Question: I'm trying to separate the words but there's whitespaces remaining in 'FirstName' and 'MiddleName'.
See screenshot:

Here's my code:
'''
Dim str As String = ListView1.Items(ListView1.SelectedIndices(0)).SubItems(2).Text
Dim splitStr As String() = str.Split(","c)
txtLastName.Text = splitStr(0).ToString()
txtFirstName.Text = splitStr(1).ToString()
txtMiddleInitial.Text = splitStr(2).ToString()
'''
Is my code missing something?
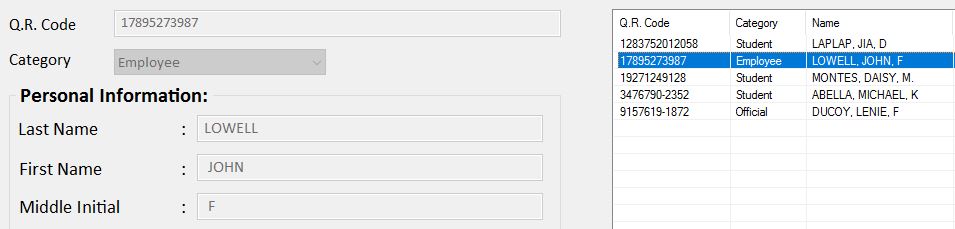
Answer: To remove white-space characters from the start and end of a 'String' I would use <URL>:
> Removes all leading and trailing white-space characters from the current String object.
To do this in your code simply append '.Trim()' to the end of your 'String':
'''
Dim str As String = ListView1.Items(ListView1.SelectedIndices(0)).SubItems(2).Text
Dim splitStr As String() = str.Split(","c)
txtLastName.Text = splitStr(0).ToString().Trim()
txtFirstName.Text = splitStr(1).ToString().Trim()
txtMiddleInitial.Text = splitStr(2).ToString().Trim()
'''
As a side note since 'splitStr(.)' is already a 'String' you don't need to use 'ToString()':
'''
txtLastName.Text = splitStr(0).Trim()
txtFirstName.Text = splitStr(1).Trim()
txtMiddleInitial.Text = splitStr(2).Trim()
'''
To test, this was my code:
'''
Dim str As String = "LOWELL, JOHN, F"
Dim splitStr As String() = str.Split(","c)
TextBox1.Text = splitStr(0)
TextBox2.Text = splitStr(1)
TextBox3.Text = splitStr(2)
TextBox4.Text = splitStr(0).Trim()
TextBox5.Text = splitStr(1).Trim()
TextBox6.Text = splitStr(2).Trim()
'''
This is my output:
<URL>
The 'TextBox' order is the same as the code. You can see where the white-space has been removed from the bottom set using '.Trim()'.